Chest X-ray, PA view. Patient: 45 years old, sex M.
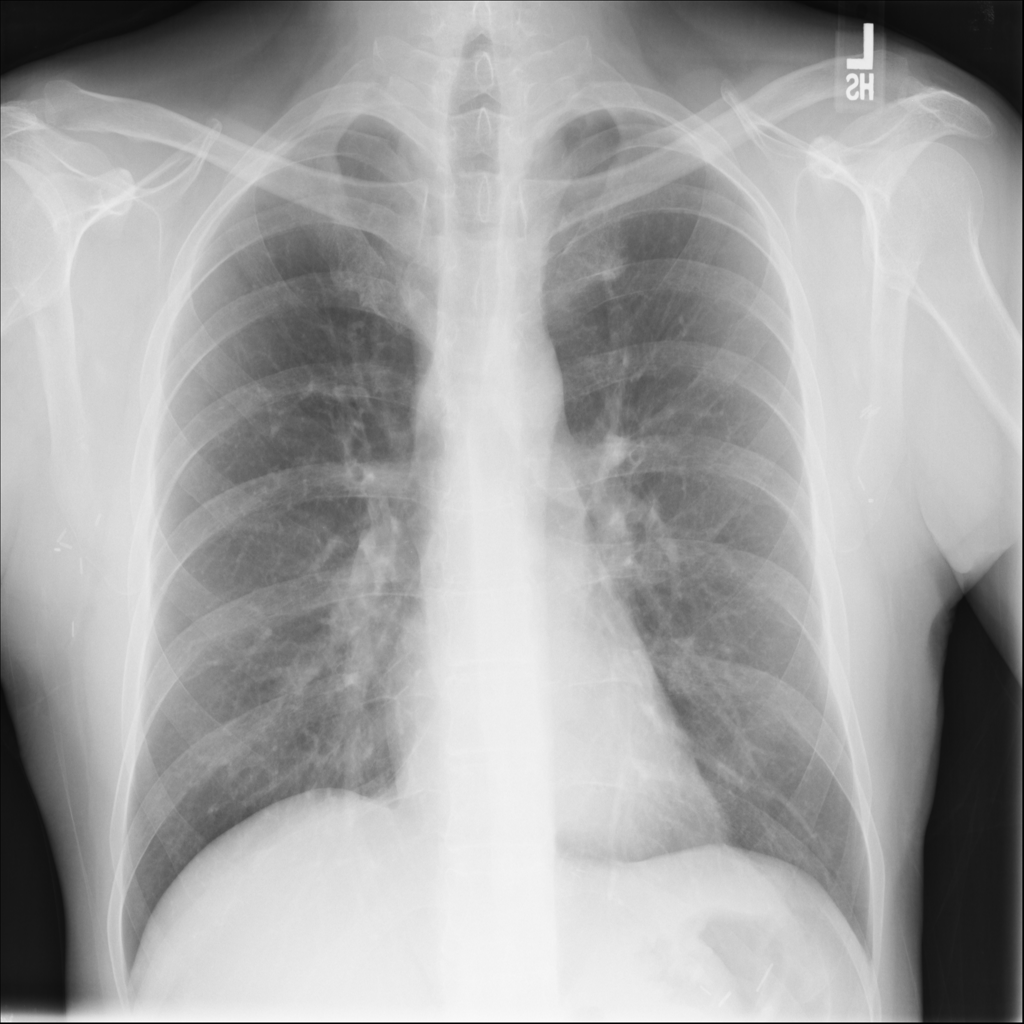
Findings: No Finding